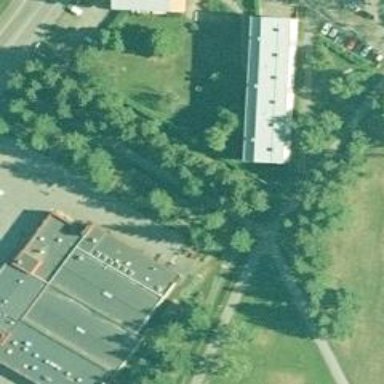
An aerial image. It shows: Sports center building.